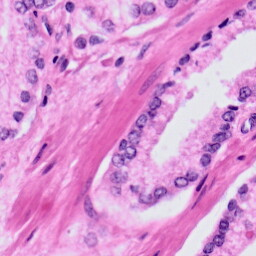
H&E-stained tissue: Prostate